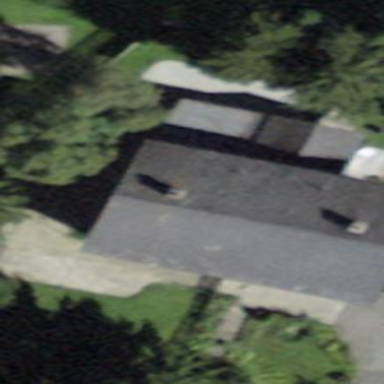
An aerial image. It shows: Building with tiled roof.